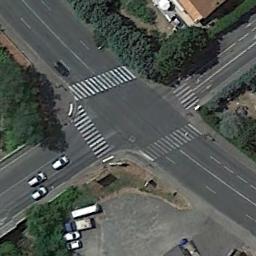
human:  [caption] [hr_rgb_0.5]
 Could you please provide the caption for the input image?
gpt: There are several moving vehicles on the road at the intersection, There are many buildings and some trees around the intersection, And many cars are parked in the open space beside the intersection .

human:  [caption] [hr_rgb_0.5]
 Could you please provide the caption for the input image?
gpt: There are numerous cars in the open space near the intersection .

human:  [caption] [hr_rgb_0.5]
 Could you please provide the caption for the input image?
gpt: There is a green space beside the crossroads .

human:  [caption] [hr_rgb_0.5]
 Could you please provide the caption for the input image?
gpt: A tilted intersection with sparse traffic is between some houses and clearings .

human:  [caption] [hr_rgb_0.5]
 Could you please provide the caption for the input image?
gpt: There are some green trees around the intersection .